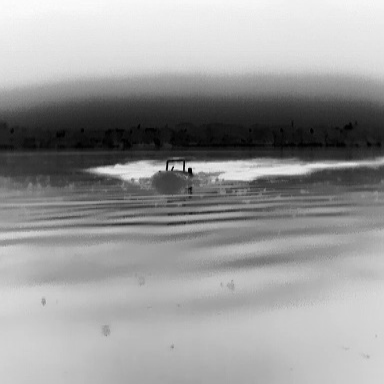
There is a canoe in the infrared image.